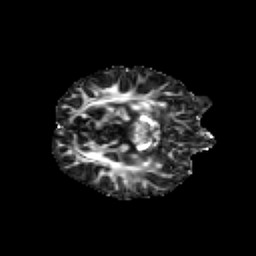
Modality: FA
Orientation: axial
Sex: female
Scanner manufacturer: siemens
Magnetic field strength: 3 T
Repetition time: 5 s
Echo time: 0.071 s